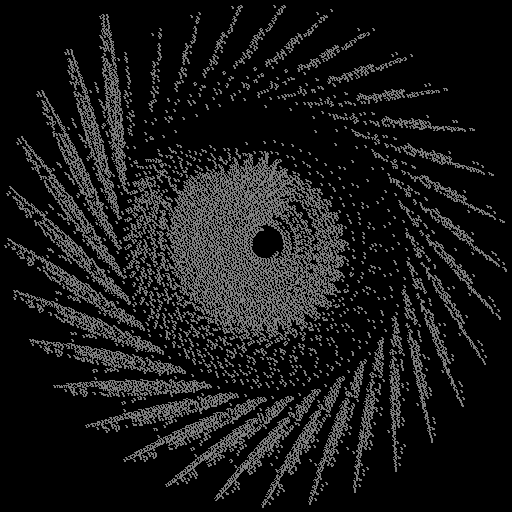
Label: fleabane